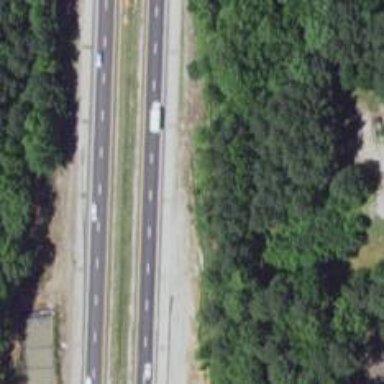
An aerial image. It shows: Asphalt motorway.